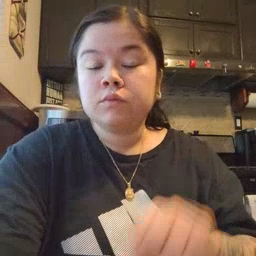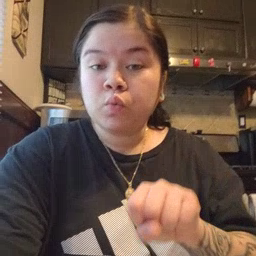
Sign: shoe